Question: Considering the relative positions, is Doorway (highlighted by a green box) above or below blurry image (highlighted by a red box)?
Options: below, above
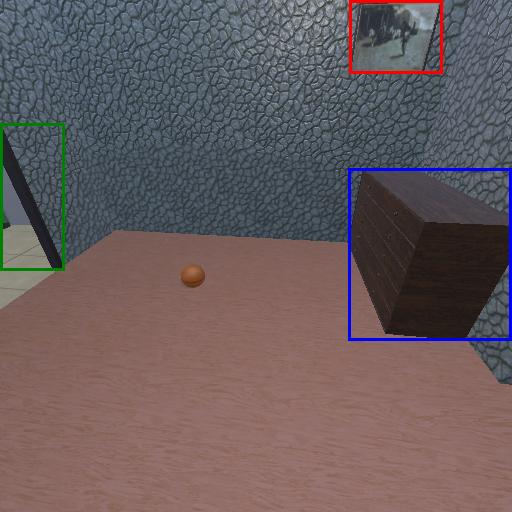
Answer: below